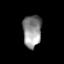
Tissue: skin
Cell type: Epithelial cells
Senescence score: 0.2831
Nuclear area (px): 582
Mean DAPI intensity: 143.967